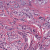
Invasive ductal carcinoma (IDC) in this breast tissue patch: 0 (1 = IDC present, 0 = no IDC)